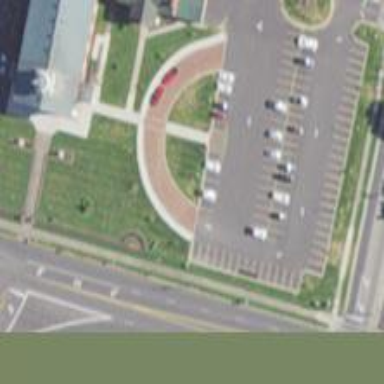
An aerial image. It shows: Parking area.